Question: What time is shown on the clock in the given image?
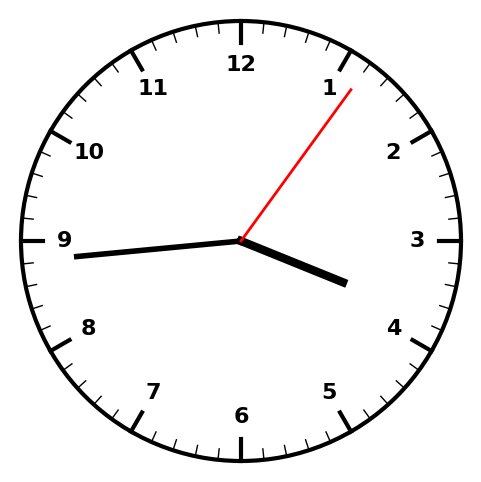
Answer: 03:44:06